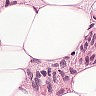
Metastatic tissue present: yes